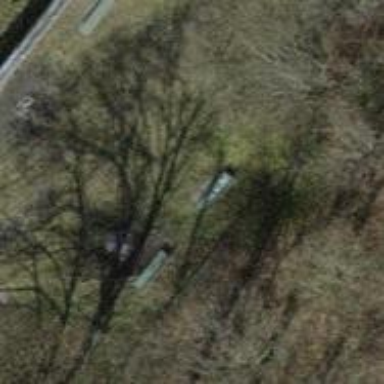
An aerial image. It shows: Bench.